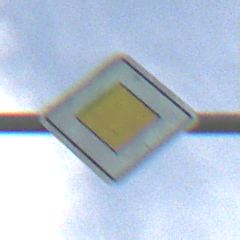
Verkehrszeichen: Vorfahrtsstrasse
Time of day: MorningAfternoon
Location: Outdoor (Nature)
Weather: PartlyCloudy
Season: NotSpecified
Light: Natural